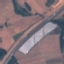
Land use / land cover: Highway